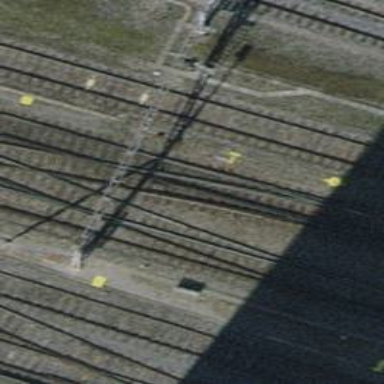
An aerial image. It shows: Rail yard with electrified rails and single track.